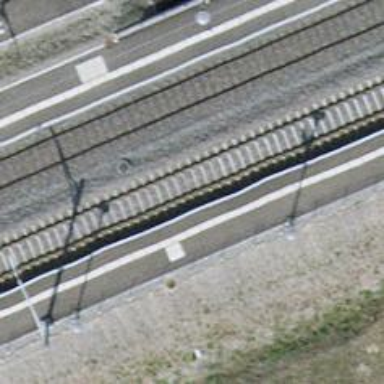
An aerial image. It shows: Stop position for public transport on the railway.